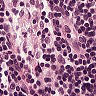
Metastatic tissue present: no